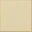
Piece: xx